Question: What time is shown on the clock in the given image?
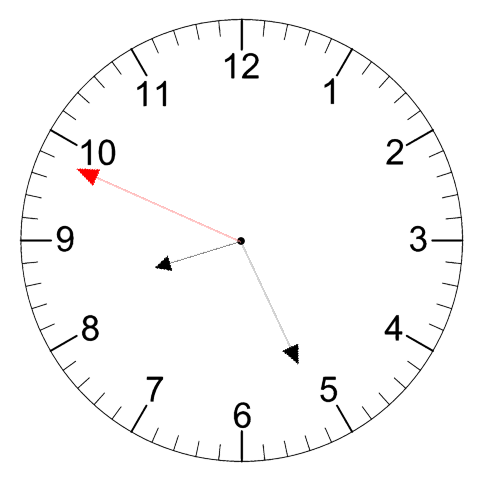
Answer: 08:25:49